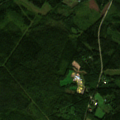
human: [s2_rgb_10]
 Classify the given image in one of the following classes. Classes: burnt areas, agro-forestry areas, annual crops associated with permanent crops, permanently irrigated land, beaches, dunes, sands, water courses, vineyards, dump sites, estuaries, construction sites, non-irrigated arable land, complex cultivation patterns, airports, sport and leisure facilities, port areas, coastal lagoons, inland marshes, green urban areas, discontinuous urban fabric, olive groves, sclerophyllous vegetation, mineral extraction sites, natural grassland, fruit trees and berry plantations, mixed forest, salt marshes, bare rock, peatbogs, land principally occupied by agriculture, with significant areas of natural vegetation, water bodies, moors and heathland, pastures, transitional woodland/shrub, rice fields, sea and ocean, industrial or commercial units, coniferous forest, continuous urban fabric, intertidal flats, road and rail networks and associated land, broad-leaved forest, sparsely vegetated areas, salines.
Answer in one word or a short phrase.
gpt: coniferous forest, mixed forest, transitional woodland/shrub